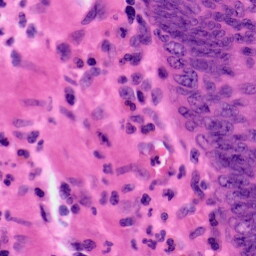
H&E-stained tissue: Colon